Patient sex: F
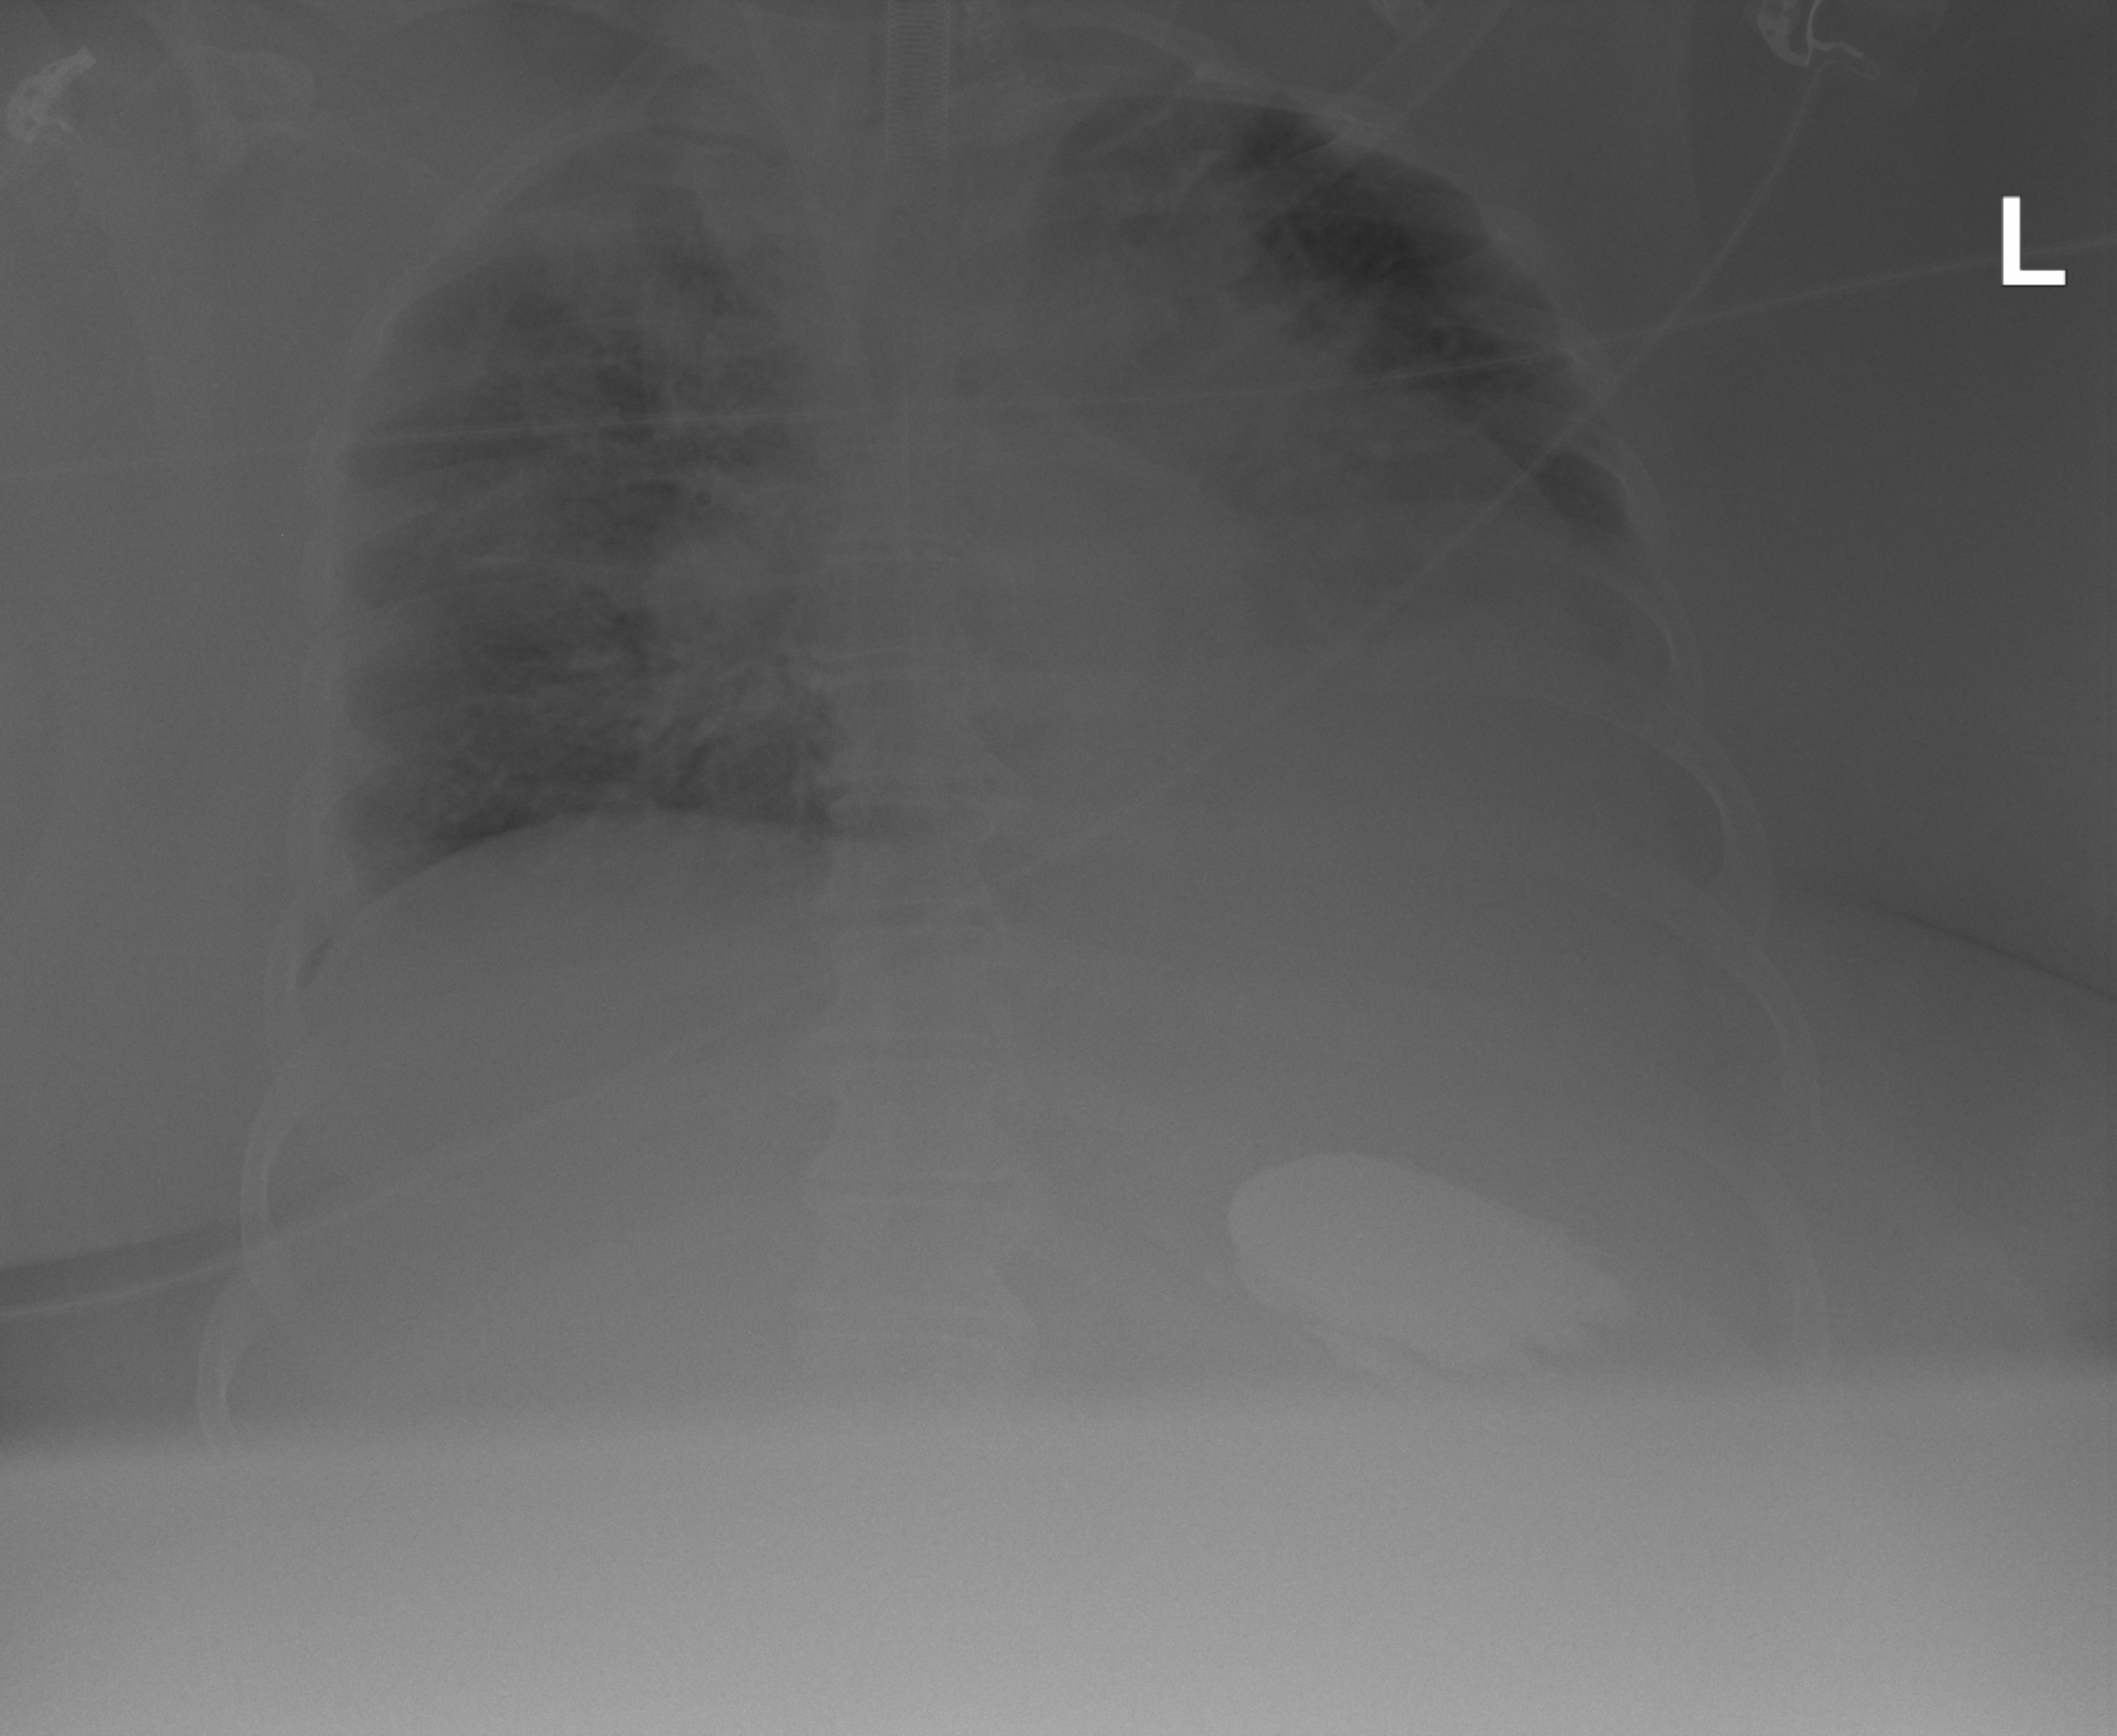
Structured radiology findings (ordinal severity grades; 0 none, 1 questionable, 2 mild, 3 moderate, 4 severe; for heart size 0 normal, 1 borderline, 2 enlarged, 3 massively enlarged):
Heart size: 2
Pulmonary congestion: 0
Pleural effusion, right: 1
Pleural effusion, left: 1
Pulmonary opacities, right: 2
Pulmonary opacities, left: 2
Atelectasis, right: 2
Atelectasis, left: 3